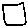
Label: square